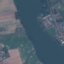
Label: River